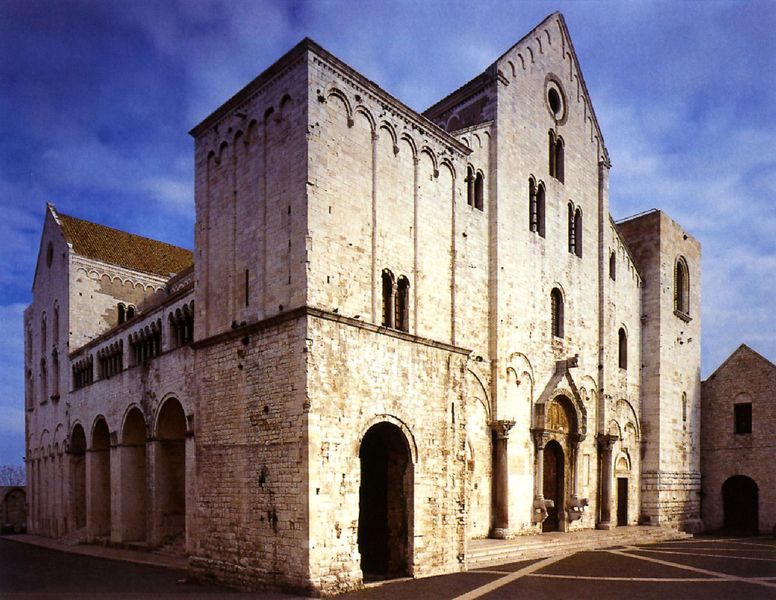
Titel: San Nicola in Bari
Standort: Bari (EU - I - Apulien); Bari, S. Nicola (EU - I - Apulien)
Schlagwörter: fenster, tür, dach, alt, architektur, stein, kirche, turm, ecke, bogen, italien, perspektive, ziegel, platz, rundbogen, treppe, tor, anbau, foto, fotografie, bögen, eingang, türme, portal, dreischiffig, kapelle, ballustrade, block, basilika, romanisch, fester, zeigel, wehrkirche